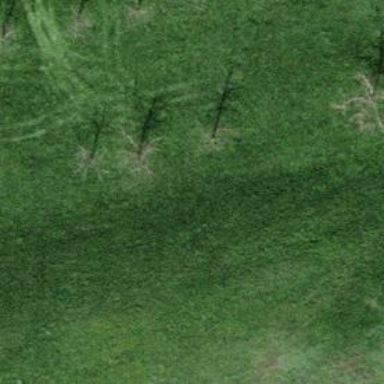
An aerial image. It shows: Broadleaved tree with lush leaves.